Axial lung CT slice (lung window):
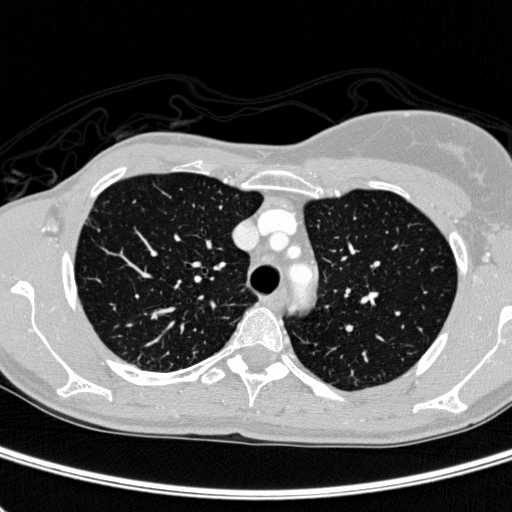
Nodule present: no